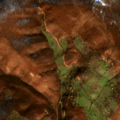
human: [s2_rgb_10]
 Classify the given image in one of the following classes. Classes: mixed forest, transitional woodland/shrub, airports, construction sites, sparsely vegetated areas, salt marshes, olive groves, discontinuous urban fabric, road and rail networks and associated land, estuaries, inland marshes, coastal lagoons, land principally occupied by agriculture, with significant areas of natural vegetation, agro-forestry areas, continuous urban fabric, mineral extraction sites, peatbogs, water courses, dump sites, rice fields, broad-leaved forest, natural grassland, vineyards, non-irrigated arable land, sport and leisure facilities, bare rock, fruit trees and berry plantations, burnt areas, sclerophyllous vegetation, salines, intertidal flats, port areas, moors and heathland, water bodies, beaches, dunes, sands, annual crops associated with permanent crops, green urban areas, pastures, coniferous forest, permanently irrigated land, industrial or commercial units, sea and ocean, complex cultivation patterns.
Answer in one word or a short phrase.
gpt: land principally occupied by agriculture, with significant areas of natural vegetation, broad-leaved forest